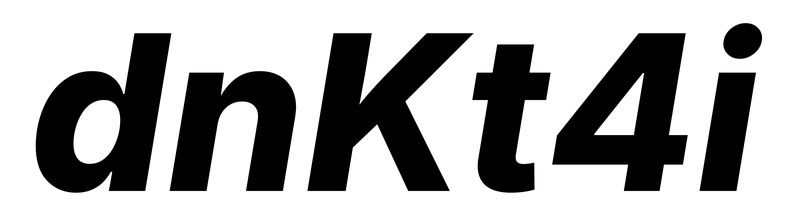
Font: Inter-Italic_ExtraBold_Italic